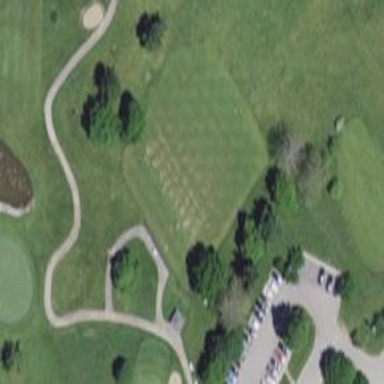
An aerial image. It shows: Golf cartpath that is also road path.